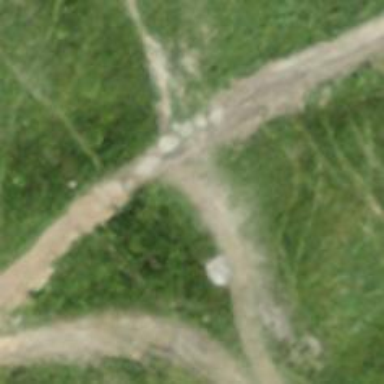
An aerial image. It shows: Path with ground surface suitable for downhill hiking.